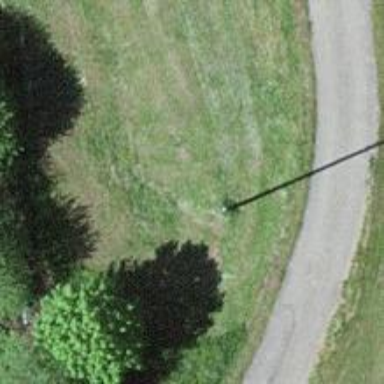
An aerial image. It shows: Power pole.